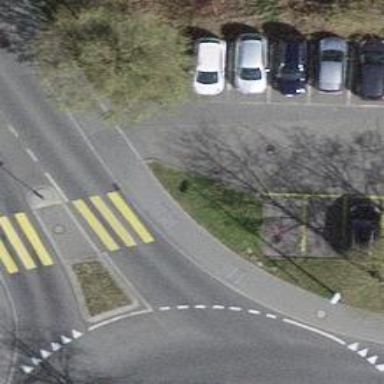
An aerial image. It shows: Footway with zebra crossing.